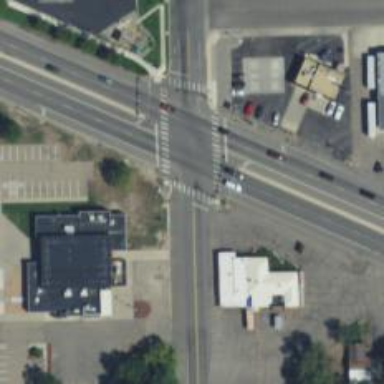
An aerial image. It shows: Controlled crossing on the road.